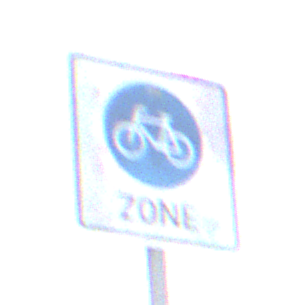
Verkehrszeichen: BeginnFahrradzone
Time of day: MorningAfternoon
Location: Outdoor (Urban)
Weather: Overcast
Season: NotSpecified
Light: Natural